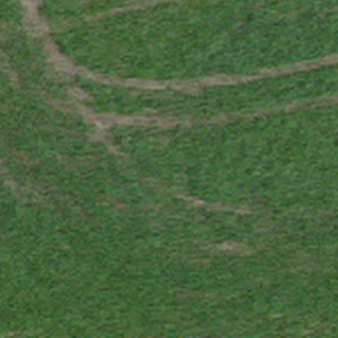
Label: other